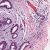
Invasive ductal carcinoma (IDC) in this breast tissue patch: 0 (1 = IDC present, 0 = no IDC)